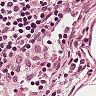
Metastatic tissue present: no